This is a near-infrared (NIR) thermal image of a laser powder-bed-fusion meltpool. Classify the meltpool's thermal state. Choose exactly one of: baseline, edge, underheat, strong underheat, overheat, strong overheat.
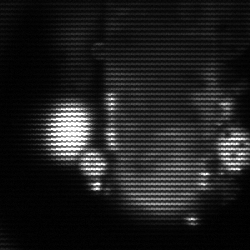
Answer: strong underheat